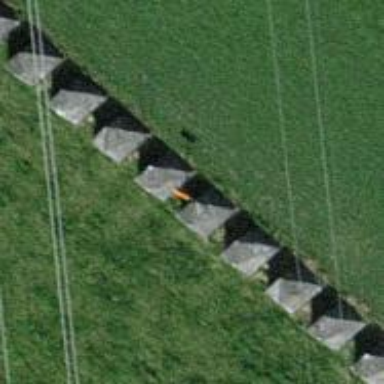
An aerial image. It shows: Pole with roof-covered pipeline marker.